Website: crate-barrel
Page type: customer-info-address
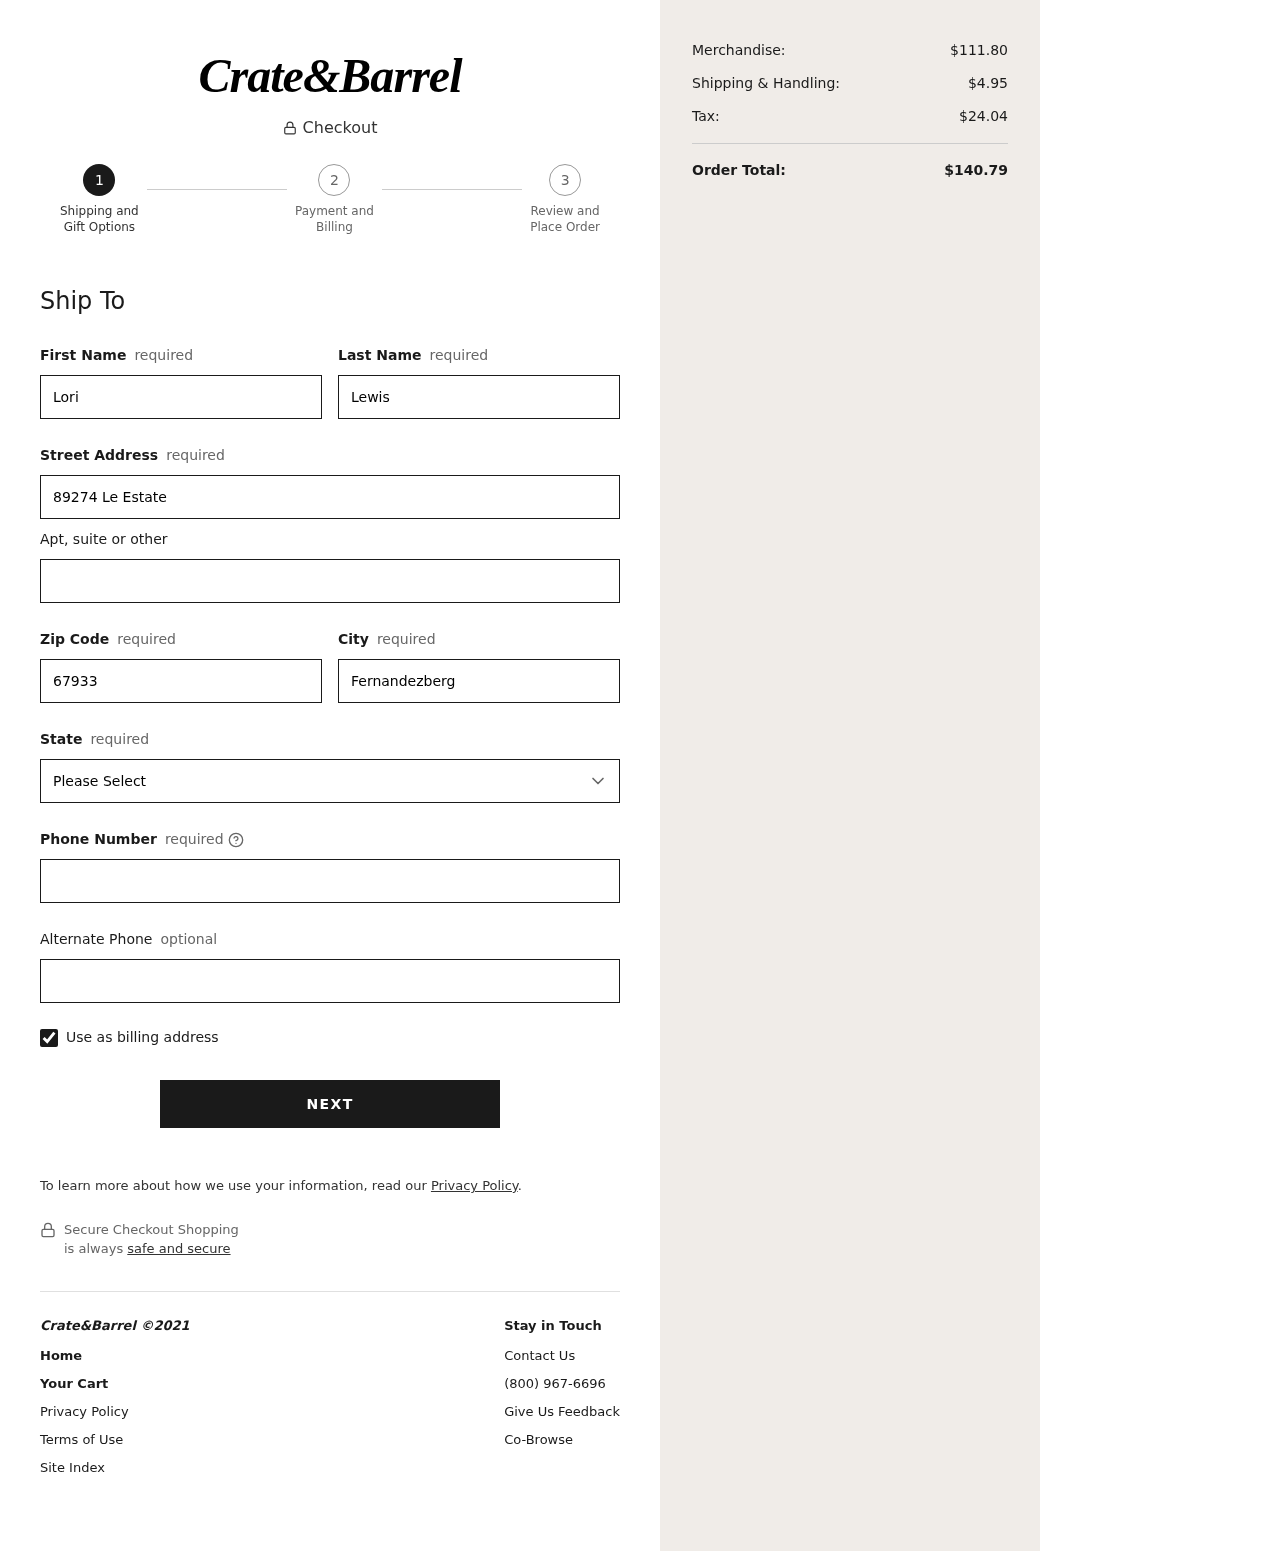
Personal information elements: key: PII_STATE
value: Kentucky
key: PII_FIRSTNAME
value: Lori
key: PII_LASTNAME
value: Lewis
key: PII_STREET
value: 89274 Le Estate
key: PII_POSTCODE
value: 67933
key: PII_CITY
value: Fernandezberg
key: PII_PHONE
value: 6286499133
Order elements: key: ORDER_SUBTOTAL
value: $111.80
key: ORDER_SHIPPING_COST
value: $4.95
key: ORDER_TAX
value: $24.04
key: ORDER_TOTAL
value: $140.79